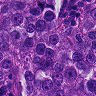
Metastatic tissue present: yes